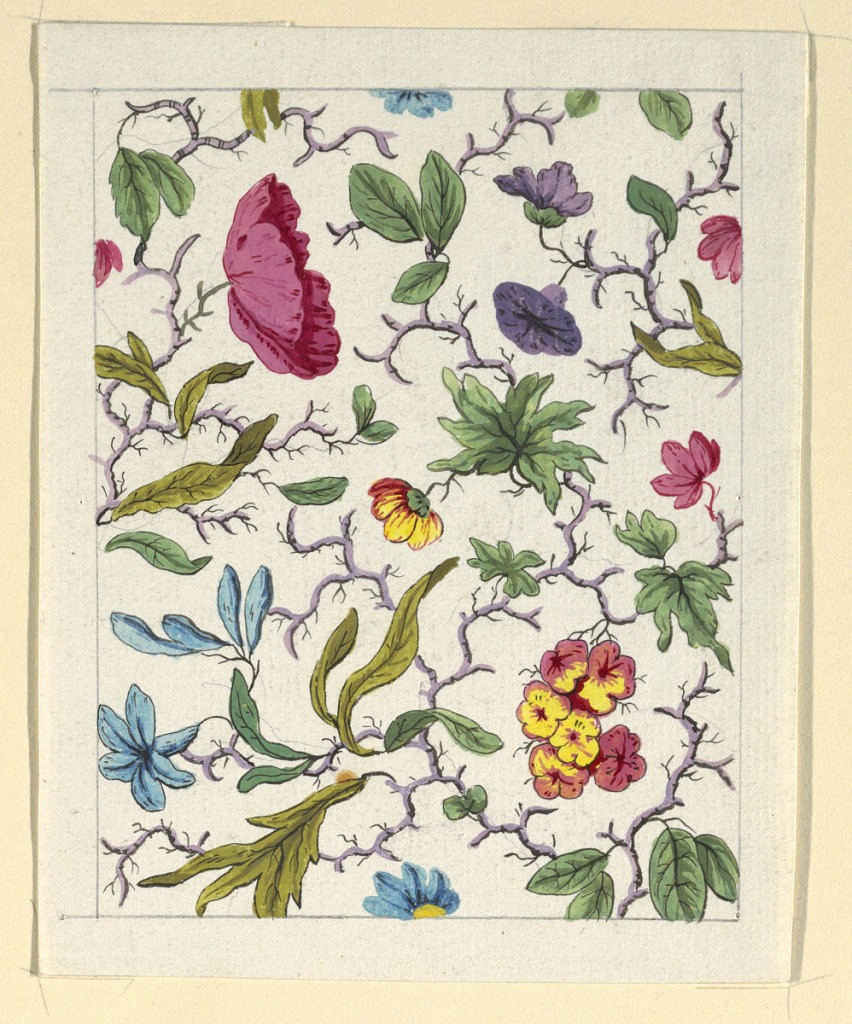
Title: Floral design for printed textile
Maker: Louis-Albert DuBois, Swiss, 1752–1818
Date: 1800–1818
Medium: Brush and gouache, graphite on white wove paper
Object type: Drawing
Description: Multi-colored floral pattern on white ground, line graphite border.